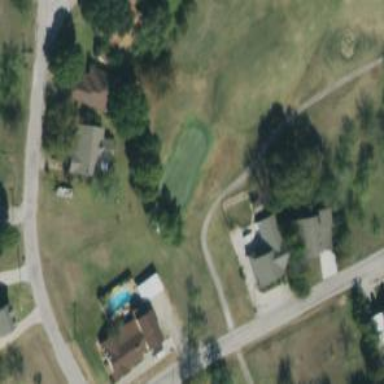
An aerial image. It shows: Service road used as golf cart path.